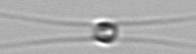
Label: Chaetoceros_similis